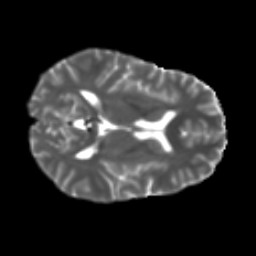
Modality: T2w
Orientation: axial
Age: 32
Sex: female
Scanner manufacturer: ge
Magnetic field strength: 3 T
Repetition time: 7.8 s
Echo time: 0.0608 s